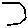
Label: hexagon